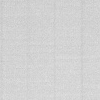
Atmospheric dust classification: dusty